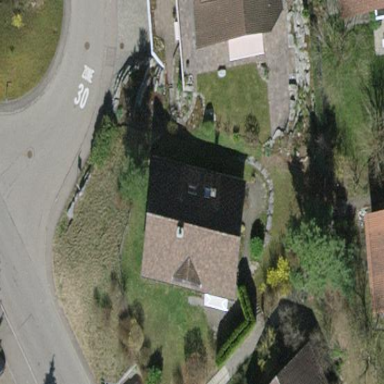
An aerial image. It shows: Detached building with gabled tile roof.